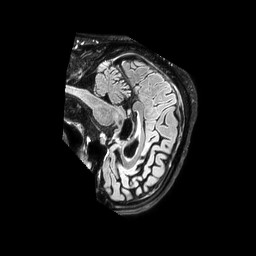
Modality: FLAIR
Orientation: sagittal
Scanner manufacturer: philips
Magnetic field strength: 3 T
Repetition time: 4.8 s
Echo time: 0.34 s